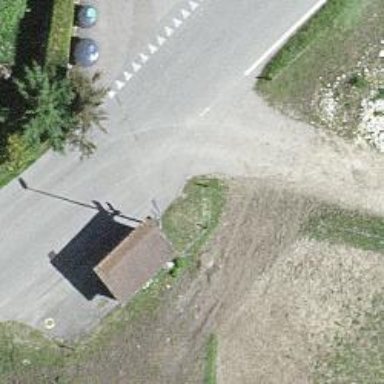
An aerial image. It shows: Post box.